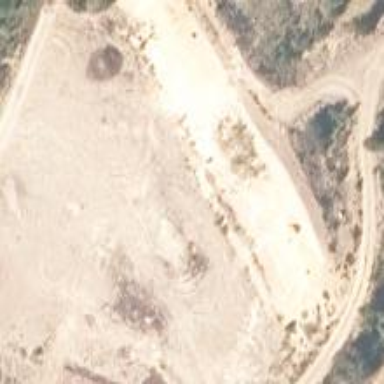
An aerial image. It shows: Quarry area with sand as the primary resource.